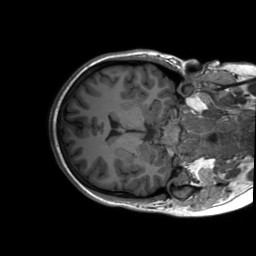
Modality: T1w
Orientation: axial